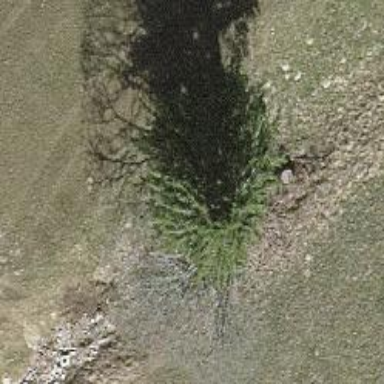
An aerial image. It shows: Single tag "natural: tree."